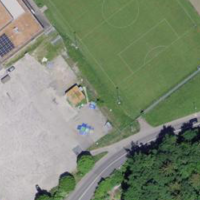
EUNIS habitat code: 55
Species observed at this site:
Juglans regia